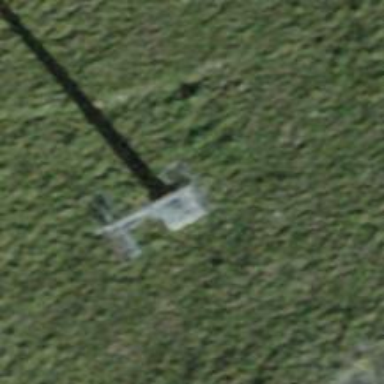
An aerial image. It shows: Pylon for aerialway.